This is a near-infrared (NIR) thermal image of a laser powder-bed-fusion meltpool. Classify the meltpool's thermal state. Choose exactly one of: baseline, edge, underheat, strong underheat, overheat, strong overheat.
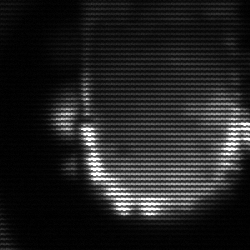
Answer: baseline